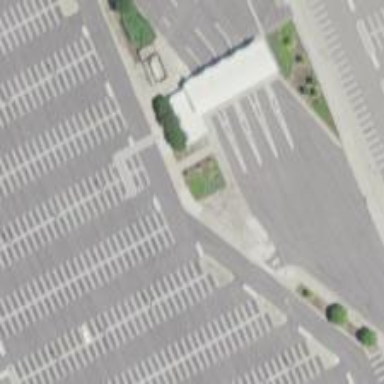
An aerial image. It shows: Parking space is available.